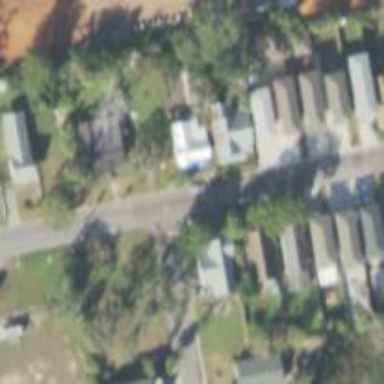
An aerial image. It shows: Residential area composed of single-family homes.